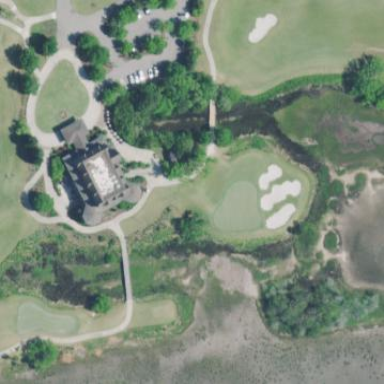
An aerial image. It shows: Rough grassy area used for golf.